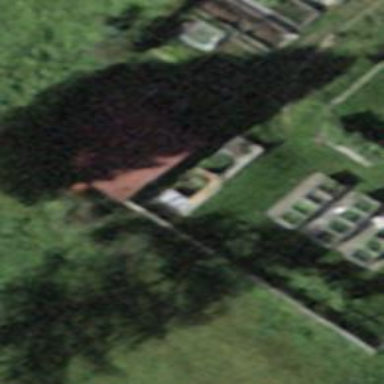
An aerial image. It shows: Building with tiled roof.